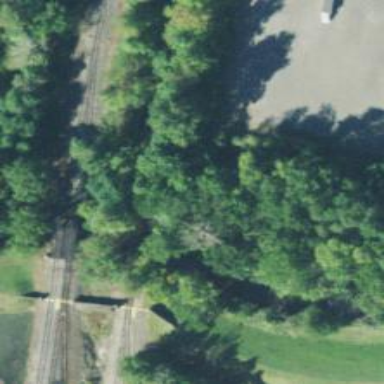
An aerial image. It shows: Railway bridge over siding.